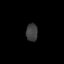
Tissue: prostate
Cell type: T cells
Senescence score: 0.3547
Nuclear area (px): 203
Mean DAPI intensity: 61.704